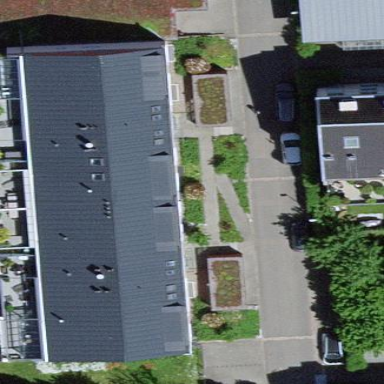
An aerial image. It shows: Terrace building.